Question: I have the following script that successfully crops and image at the center point using php's gd:
'''
list($source_width, $source_height, $source_type) = getimagesize($img_path);
define('IMAGE_WIDTH', 200);
define('IMAGE_HEIGHT', 300);
$ratio = $source_width / $source_height;
$desired_aspect_ratio = IMAGE_WIDTH / IMAGE_HEIGHT;
if ($ratio > $desired_aspect_ratio) {
$temp_height = IMAGE_HEIGHT;
$temp_width = ( int ) (IMAGE_HEIGHT * $ratio);
} else {
$temp_width = IMAGE_WIDTH;
$temp_height = ( int ) (IMAGE_WIDTH / $ratio);
}
$x = ($temp_width - IMAGE_WIDTH) / 2;
$y = ($temp_height - IMAGE_HEIGHT) / 2;
$cropped = imagecreatetruecolor(IMAGE_WIDTH, IMAGE_HEIGHT);
imagecopy(
$cropped,
$temp,
0, 0,
$x, $y,
IMAGE_WIDTH, IMAGE_HEIGHT
);
'''
Instead of this for the center:
'''
$x = ($temp_width - IMAGE_WIDTH) / 2;
$y = ($temp_height - IMAGE_HEIGHT) / 2;
'''
on my site users can select the 'main focus' of the image, in which i will crop the image around that. The focus will be supplied as a percentage. I already have the percentage and a way for the customer to select this, i just need to then take these values and crop around them. Can this be done? For example if i wanted my image to be cropped around the point as in the diagram below:

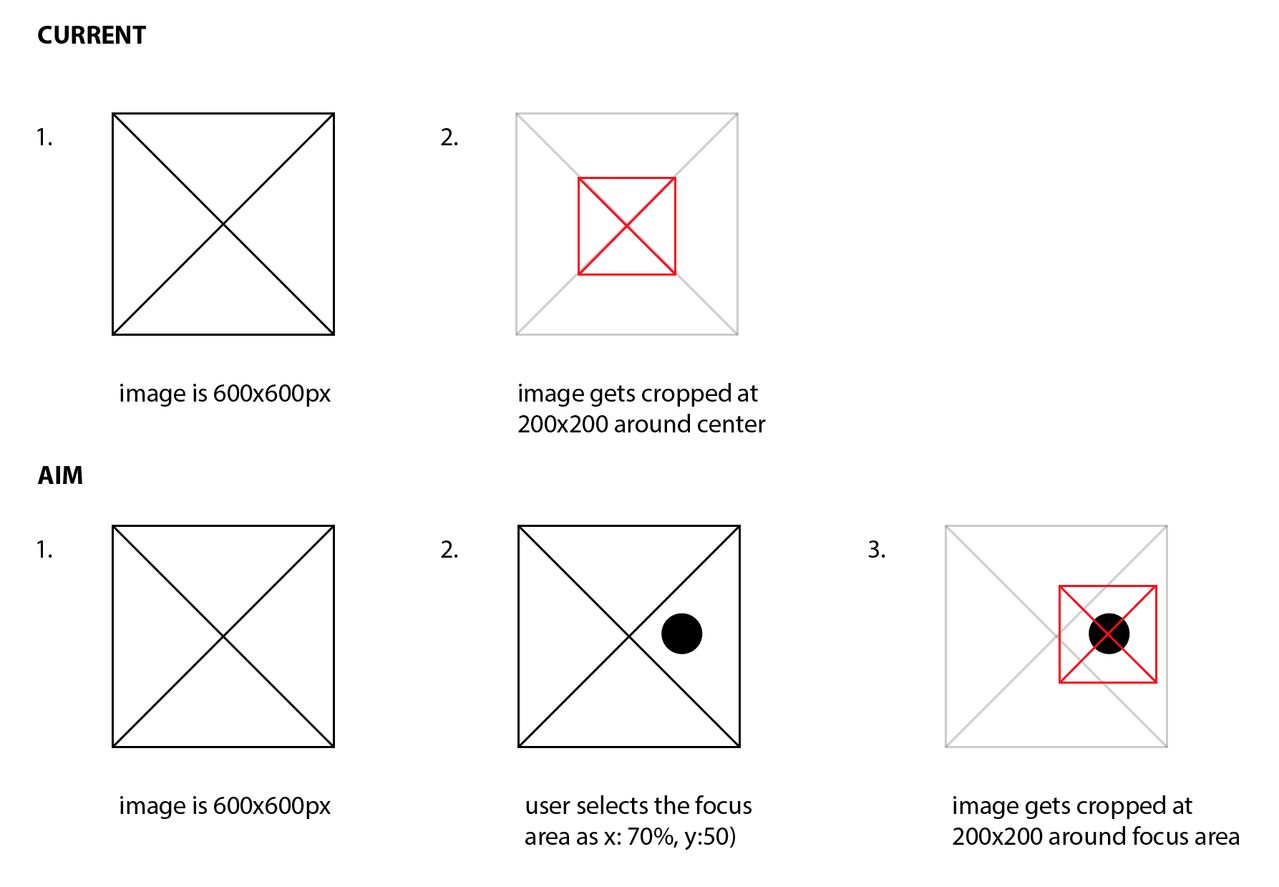
Answer: The below function should do what you want.
- - -
(Note that this assumes PNG, but you should be able to adapt it easily enough for other formats, if needed.)
'''
function crop($file, $cropX = 50, $cropY = 50, $cropW = 200, $cropH = 200)
{
$src = imagecreatefrompng($file);
$dest = imagecreatetruecolor($cropW, $cropH);
list($src_w, $src_h) = getimagesize($file);
// calculate x/y coordinates for crop from supplied percentages.
$src_x = (($src_w / 100) * $cropX) - ($cropW / 2);
$src_y = (($src_h / 100) * $cropY) - ($cropH / 2);
imagecopy($dest, $src, 0, 0, $src_x, $src_y, $src_w, $src_h);
imagedestroy($src);
return $dest;
}
'''
Example usage (setting the crop focus of X to 70%):
'''
$img = crop('test.png', 70);
header('Content-type: image/png');
imagepng($img);
imagedestroy($img);
'''